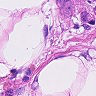
Metastatic tissue present: yes